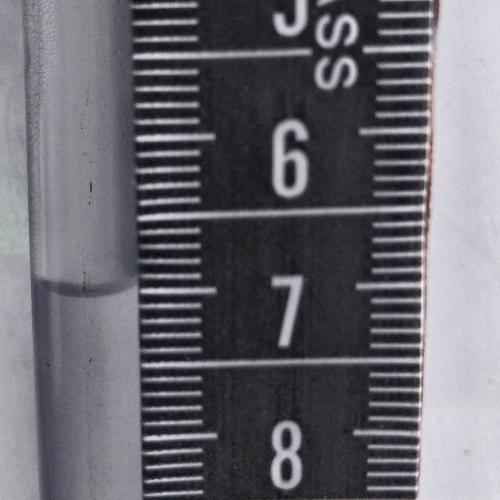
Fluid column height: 7.0 cm